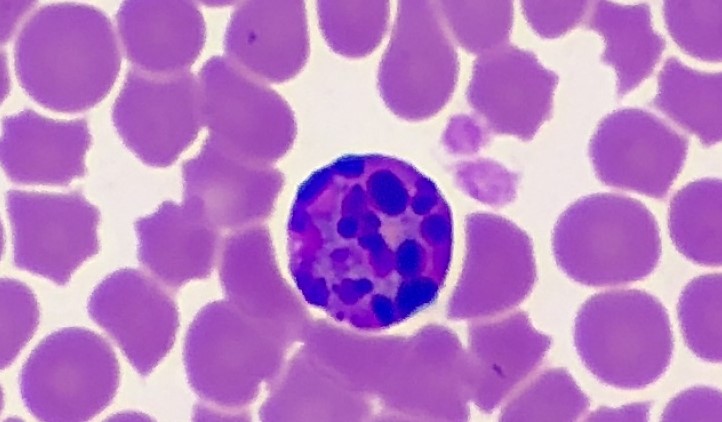
White blood cell type: Basophil